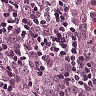
Metastatic tissue present: yes